Question: '''
return this.orderCollection.snapshotChanges().pipe(
map(actions =>
actions.map(a => {
const data = a.payload.doc.data() as Order;
const id = a.payload.doc.id;
return { id, ...data };
})
)
);
}
'''

Now How can I get Document referance Data in angularfire2?
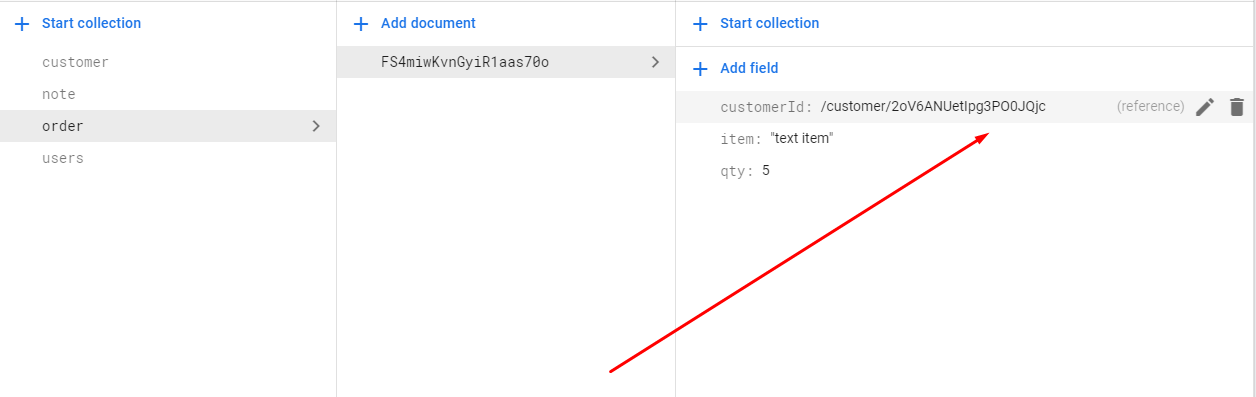
Answer: You will need to load the referenced document separately. So something like:
'''
customerRef = a.payload.doc.get("customerId");
customerRef.get().then((doc) => {
console.log(doc.data());
})
'''